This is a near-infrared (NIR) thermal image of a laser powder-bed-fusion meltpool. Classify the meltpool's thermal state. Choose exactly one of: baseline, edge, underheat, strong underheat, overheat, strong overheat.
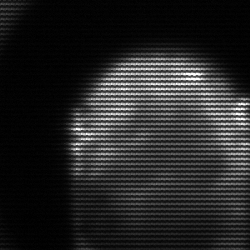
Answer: edge